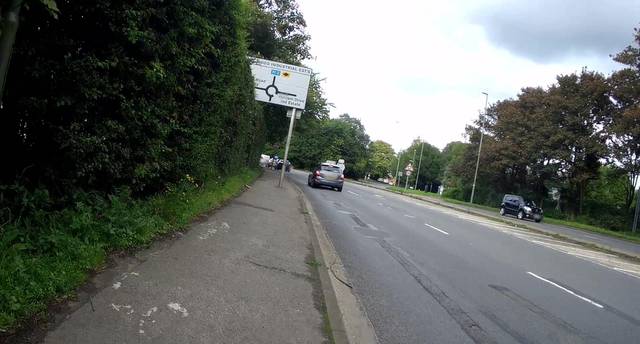
Region: United Kingdom
Coordinates: 50.975, -1.365